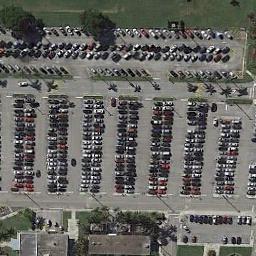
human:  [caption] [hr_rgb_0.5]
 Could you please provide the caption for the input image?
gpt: Many cars of different styles are on the parking lot .

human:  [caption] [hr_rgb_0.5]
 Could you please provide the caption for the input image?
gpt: The parking lot has some yellow signs and two rows of coconut trees .

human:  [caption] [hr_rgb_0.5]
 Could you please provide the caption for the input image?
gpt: The parking lot is full of cars next to the grass .

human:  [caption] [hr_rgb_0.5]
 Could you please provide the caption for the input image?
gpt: The parking lot has lots of cars arranged neatly in lines .

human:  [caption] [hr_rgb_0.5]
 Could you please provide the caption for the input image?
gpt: There are hundreds of cars on the parking lot beside a green meadow .